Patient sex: M
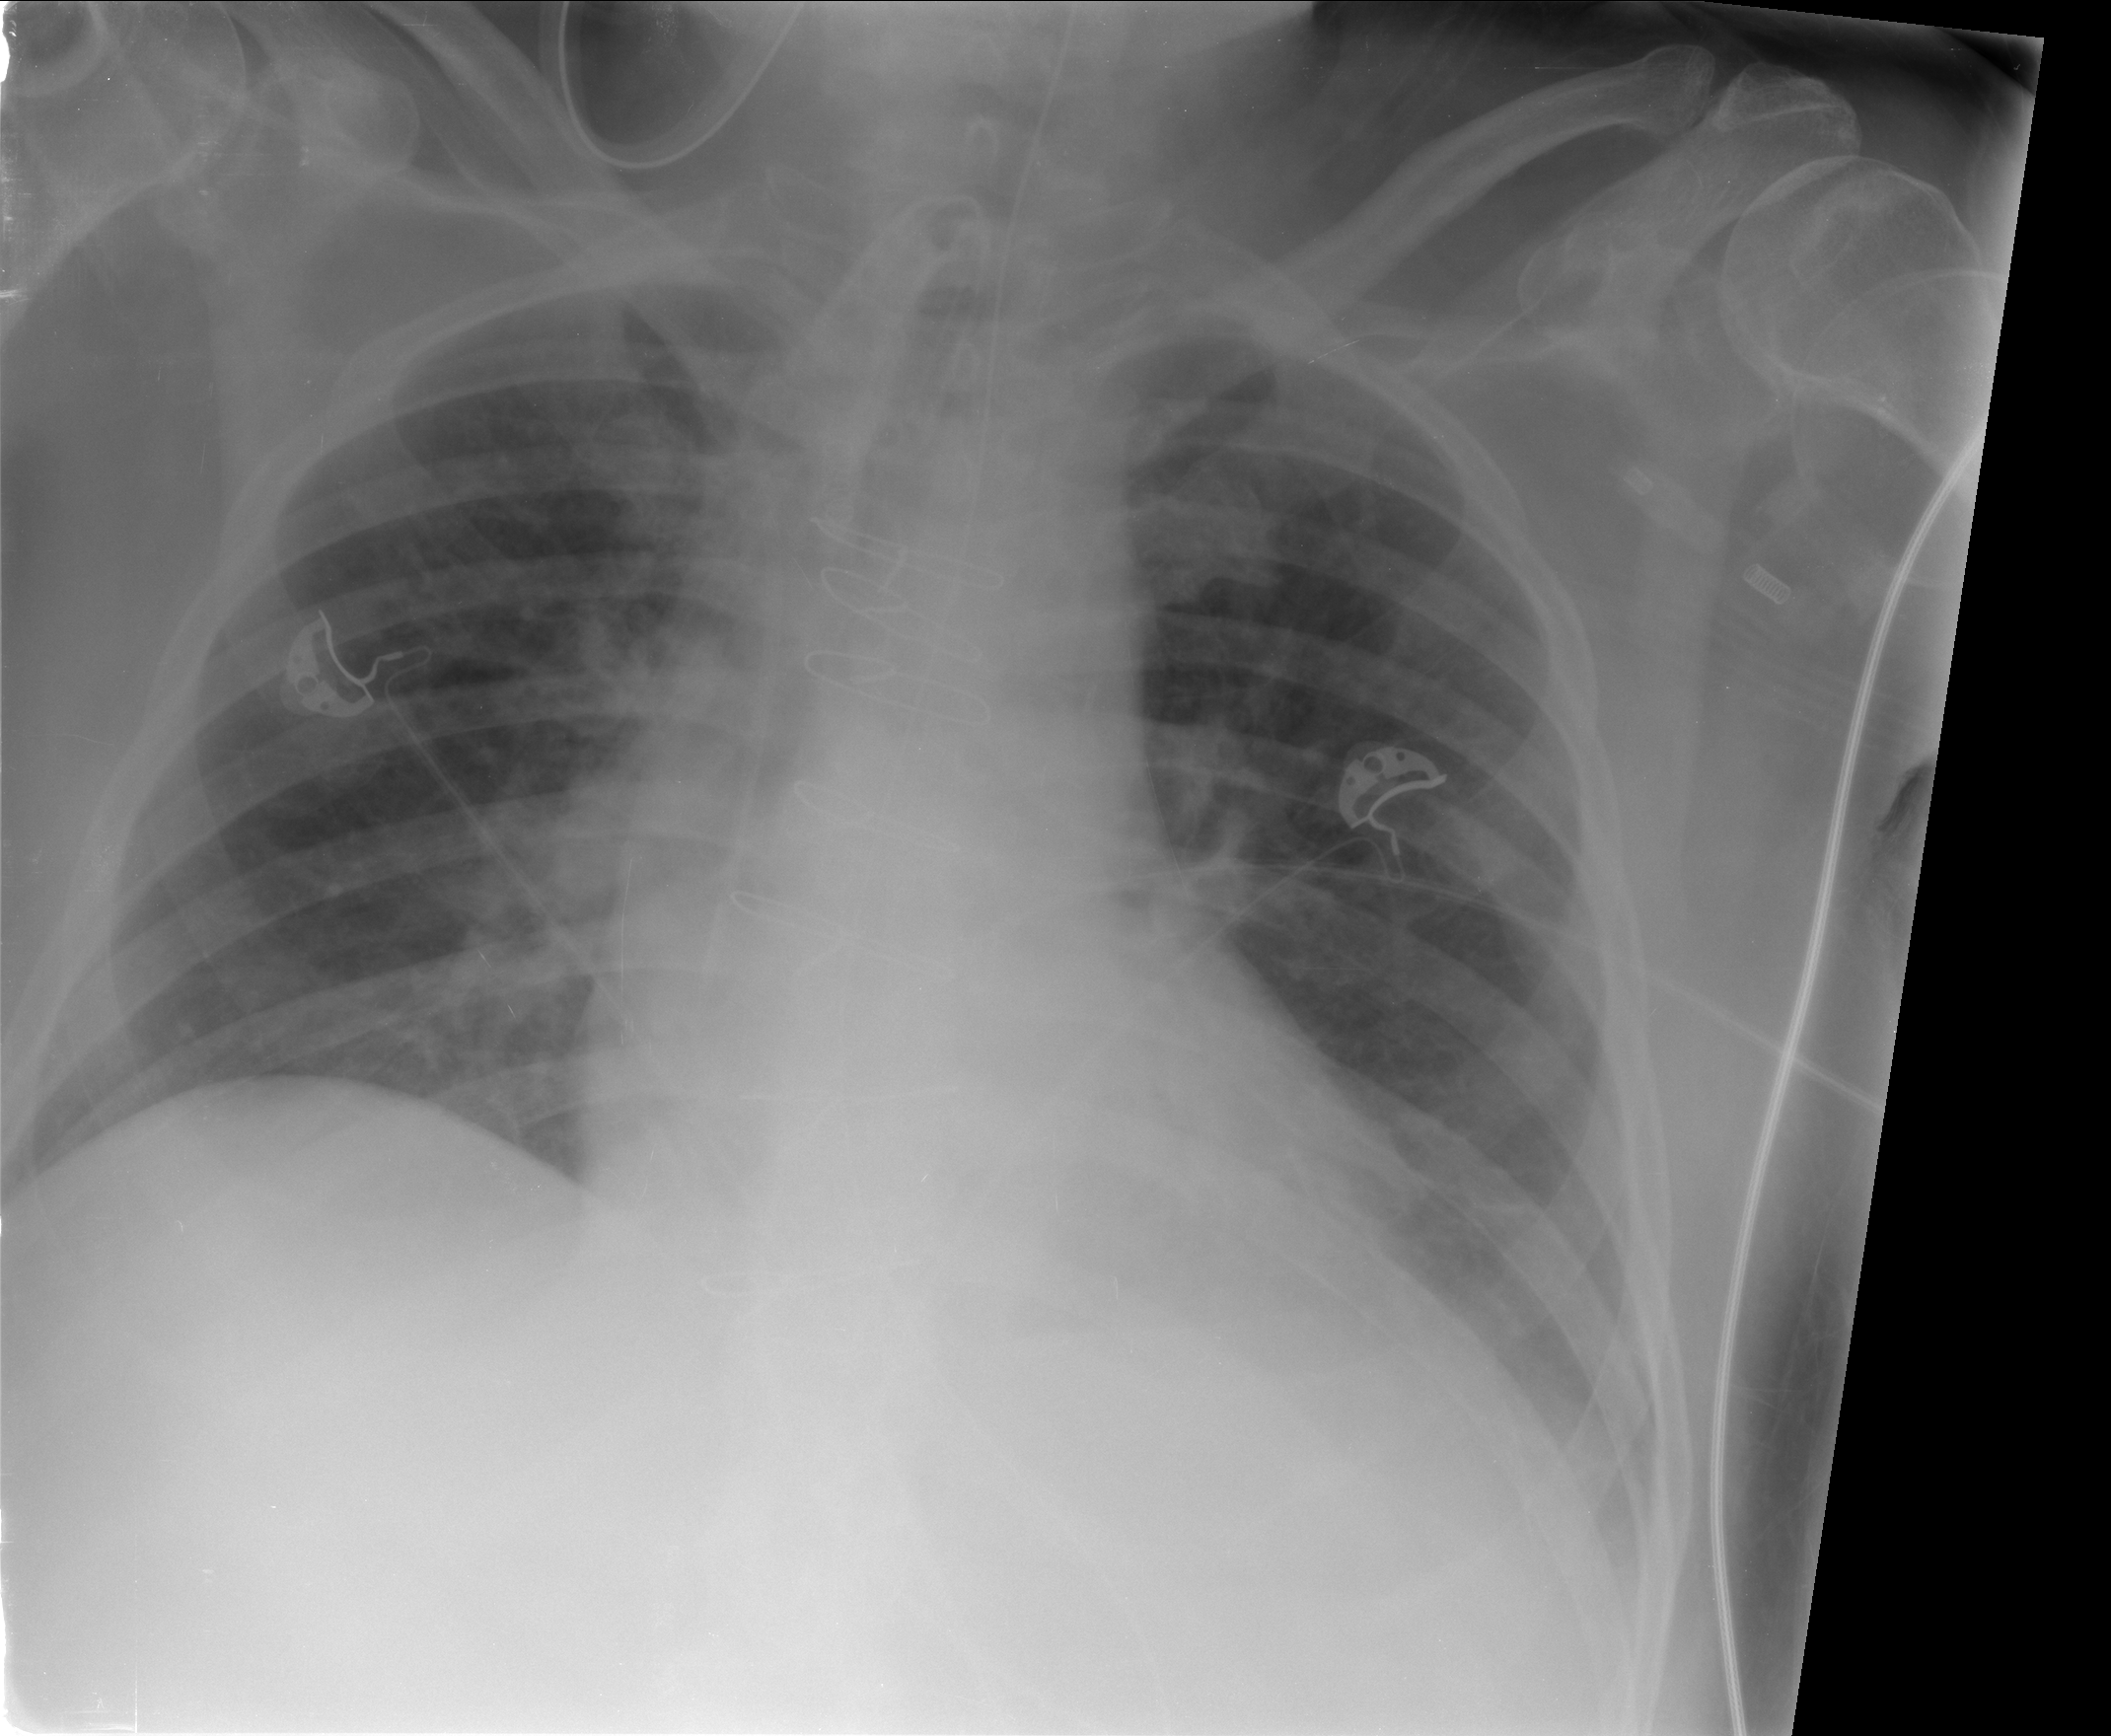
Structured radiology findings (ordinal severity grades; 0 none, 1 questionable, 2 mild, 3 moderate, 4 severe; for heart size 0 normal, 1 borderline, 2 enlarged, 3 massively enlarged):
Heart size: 1
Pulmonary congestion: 2
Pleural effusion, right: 0
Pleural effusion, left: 1
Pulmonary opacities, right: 0
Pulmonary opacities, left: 0
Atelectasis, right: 0
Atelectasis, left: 2